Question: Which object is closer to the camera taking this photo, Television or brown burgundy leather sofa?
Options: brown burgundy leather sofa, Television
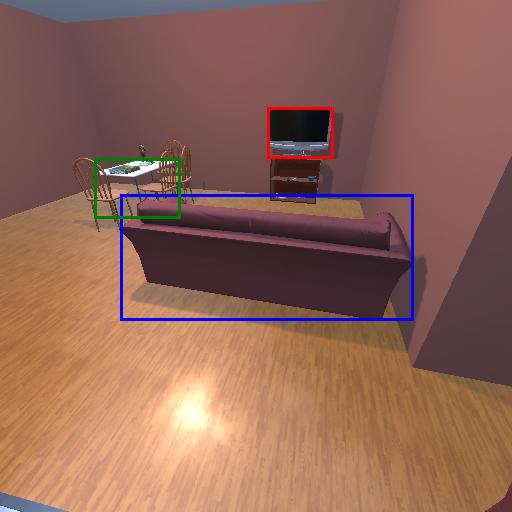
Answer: brown burgundy leather sofa